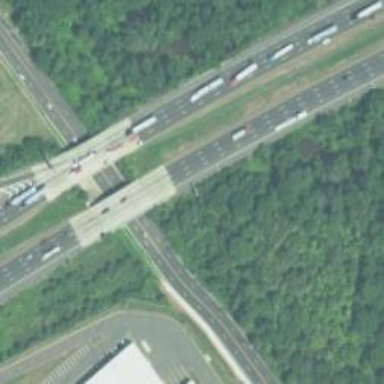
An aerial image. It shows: Motorway junction.